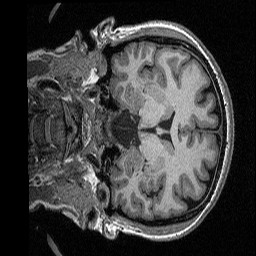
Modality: T1w
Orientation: coronal
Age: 33
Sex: female
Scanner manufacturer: siemens
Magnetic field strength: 3 T
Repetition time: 2.3 s
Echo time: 0.00298 s